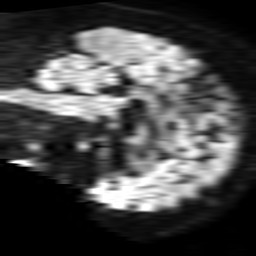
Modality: TRACE
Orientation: sagittal
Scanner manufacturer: philips
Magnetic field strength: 1.5 T
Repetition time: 3.4 s
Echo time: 0.06922 s